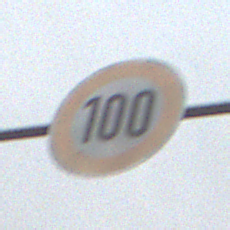
Verkehrszeichen: Geschwindigkeit100
Umgebung: Outdoor, Nature
Tageszeit: Midday
Wetter: Overcast
Licht: Natural
Jahreszeit: NotSpecified
Kontrast: LowContrast